Question: I would like to align div inside parent div to center horizontally for div with unknown width and dynamic content (will wary from use case to use case.
I have read that 'margin: auto;' usually is usually solution here, but it requires set of width which is unknown for me compile-time. 'text-align: center' does't work for div inside parent div.
Here is a <URL>.
1. I would like the three circles to be aligned to the middle. Number of circles can vary from zero to many.
2. Another related questions is how I can make the progress bar have a minimum width (for instance when having only one, two or three steps) and strech to right and left when adding more steps? Here is (very bad) illustration in Paint.

As a note I would like this to work for IE 8 as well.
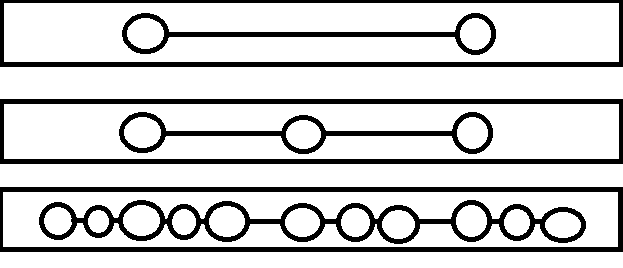
Answer: Do you want something like this? <URL>
'''
.progressbar{
top: 0;
position: fixed;
background-color: #00bbee;
width: 100%;
height: 45px;
left: 0;
text-align:center // added this line for centering the content
}
.steps {
display: inline-block; // and this line for auto-aligning center your child elements
}
'''